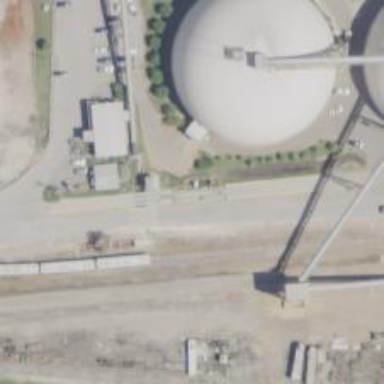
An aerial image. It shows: Weighbridge facility.